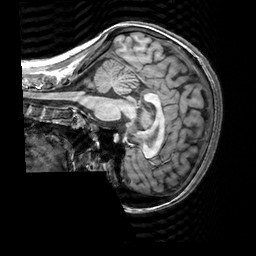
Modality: T1w
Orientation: sagittal
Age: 18
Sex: female
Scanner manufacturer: siemens
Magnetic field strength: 3 T
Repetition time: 2.3 s
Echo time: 0.00303 s